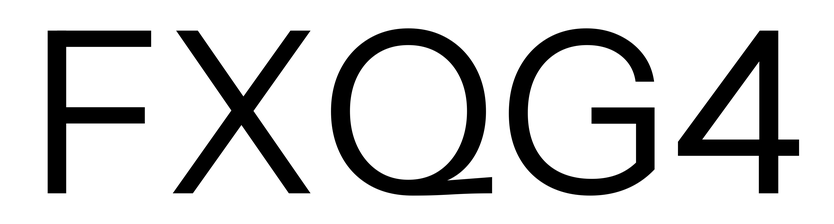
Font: InstrumentSans_Regular